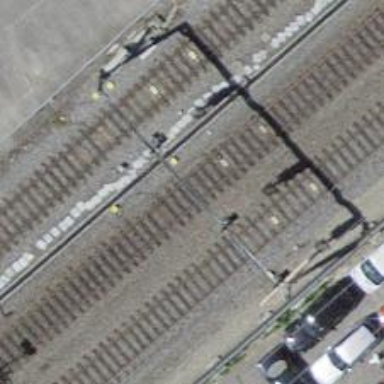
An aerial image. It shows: Railway signal.